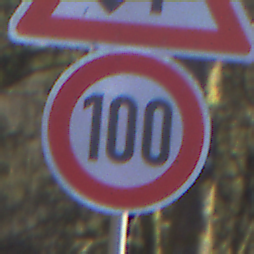
Verkehrszeichen: Geschwindigkeit100
Zusatzzeichen oben: Gegenverkehr
Umgebung: Outdoor, Nature
Tageszeit: MorningAfternoon
Wetter: Clear
Licht: Natural
Jahreszeit: Winter
Kontrast: HighContrast